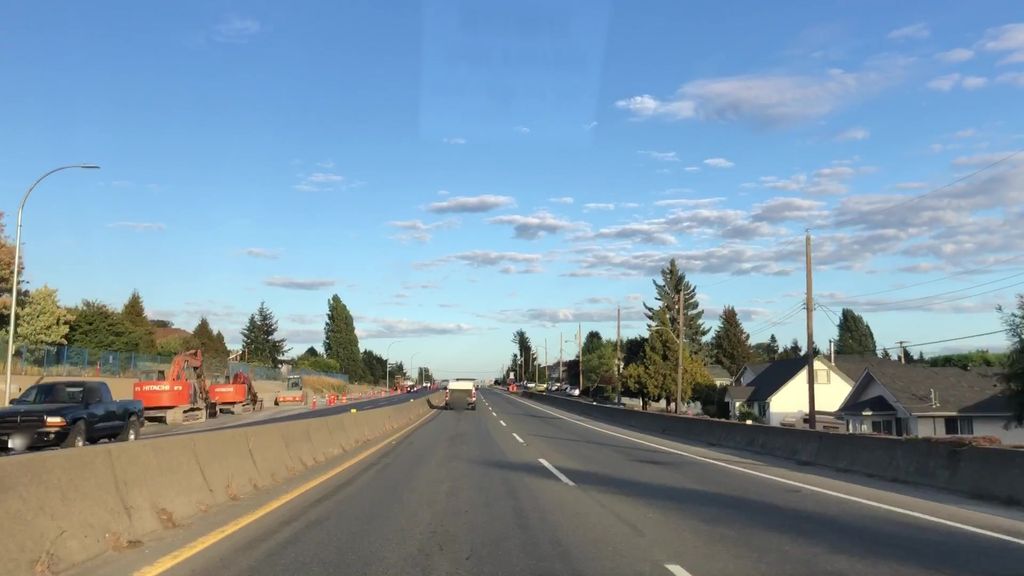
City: victoria